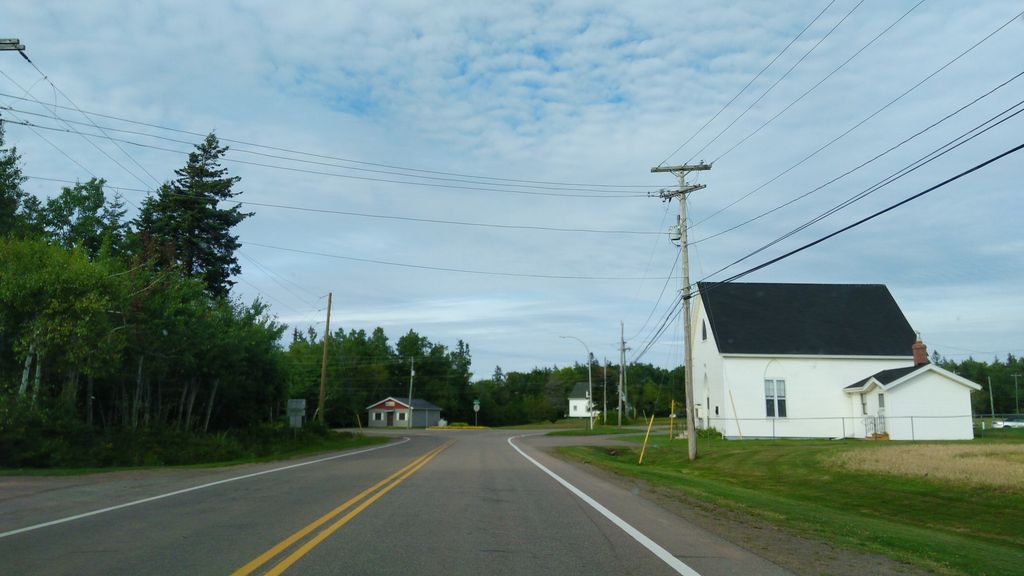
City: charlottetown